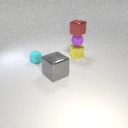
small red metal cube above small purple rubber sphere